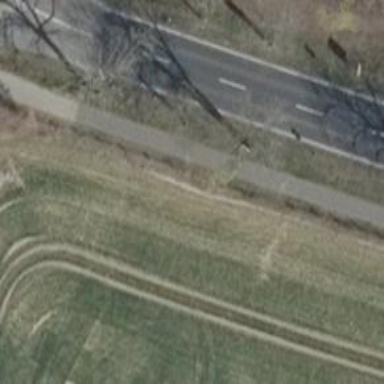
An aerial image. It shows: Avenue lined with trees.